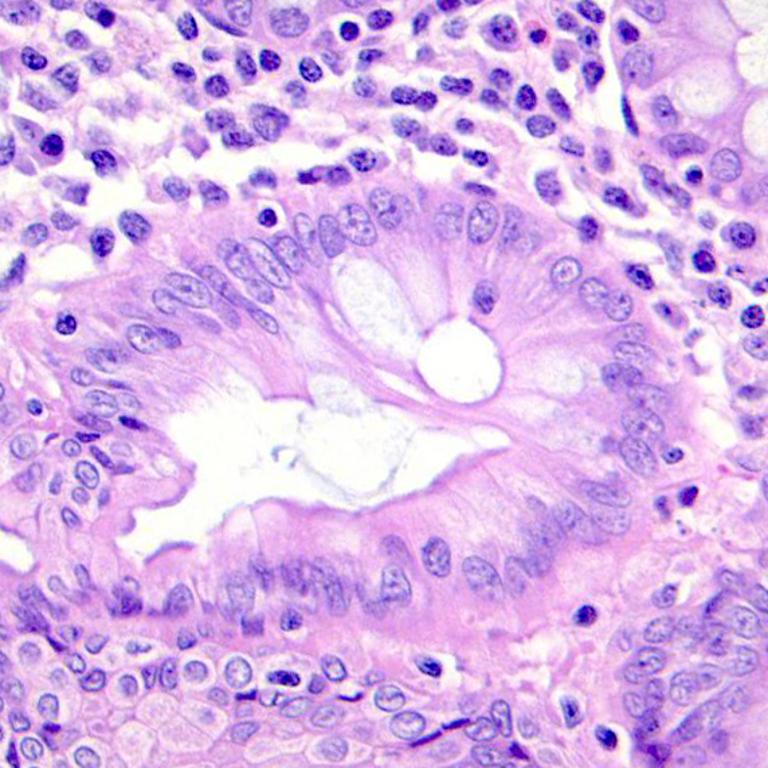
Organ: colon
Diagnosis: benign